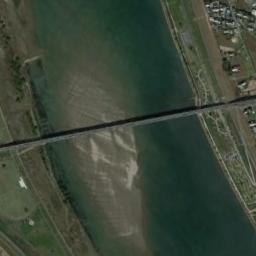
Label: bridge